Field crop: tomato
Growth stage: 2
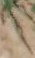
Species: cyperus